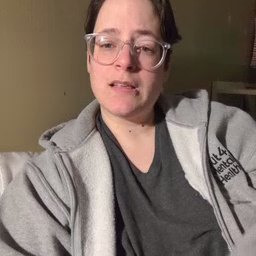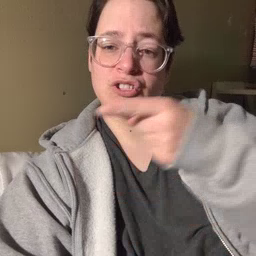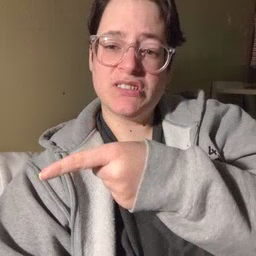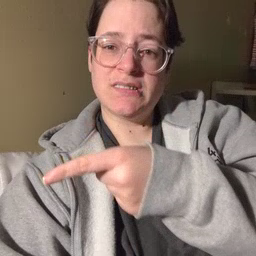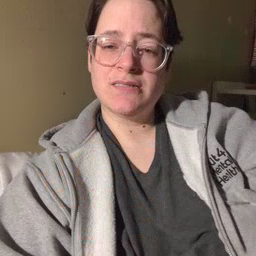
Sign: hesheit